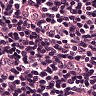
Metastatic tissue present: no